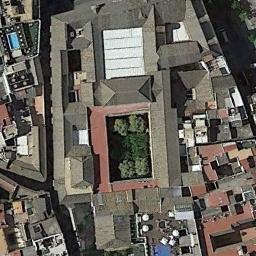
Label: palace